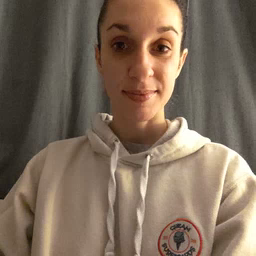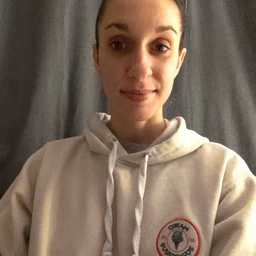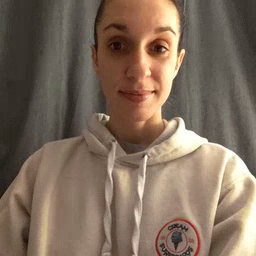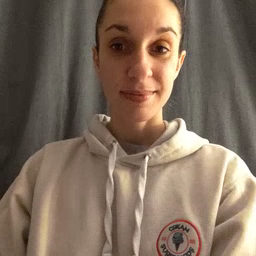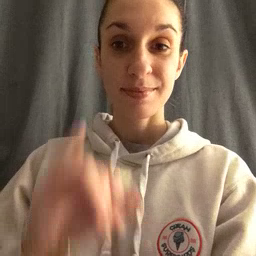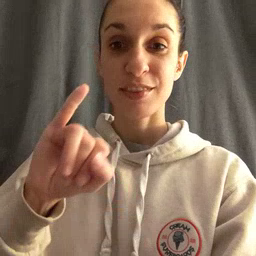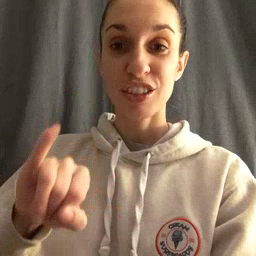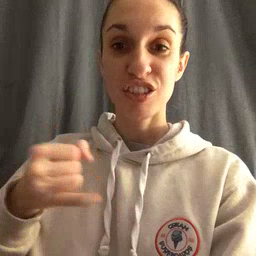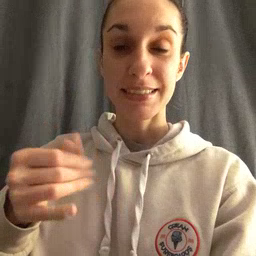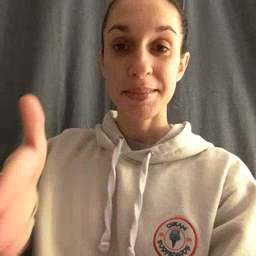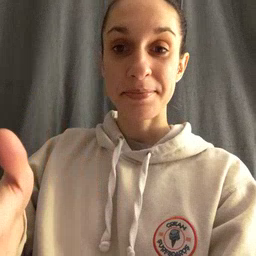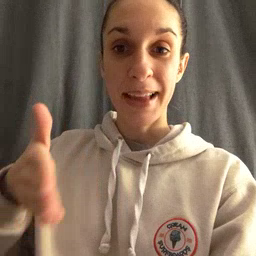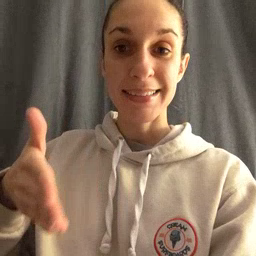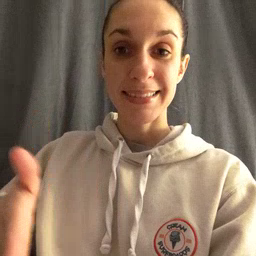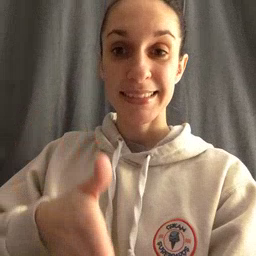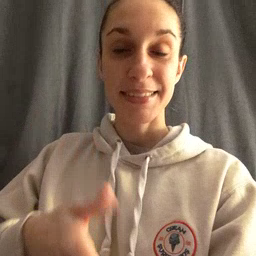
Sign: jeans